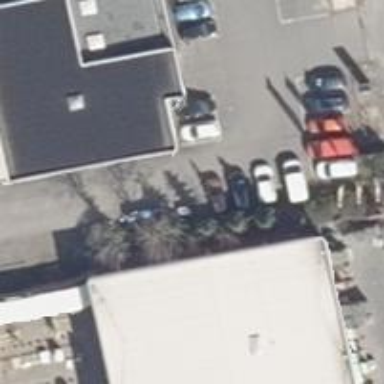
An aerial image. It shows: Car repair shop located in building.